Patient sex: F
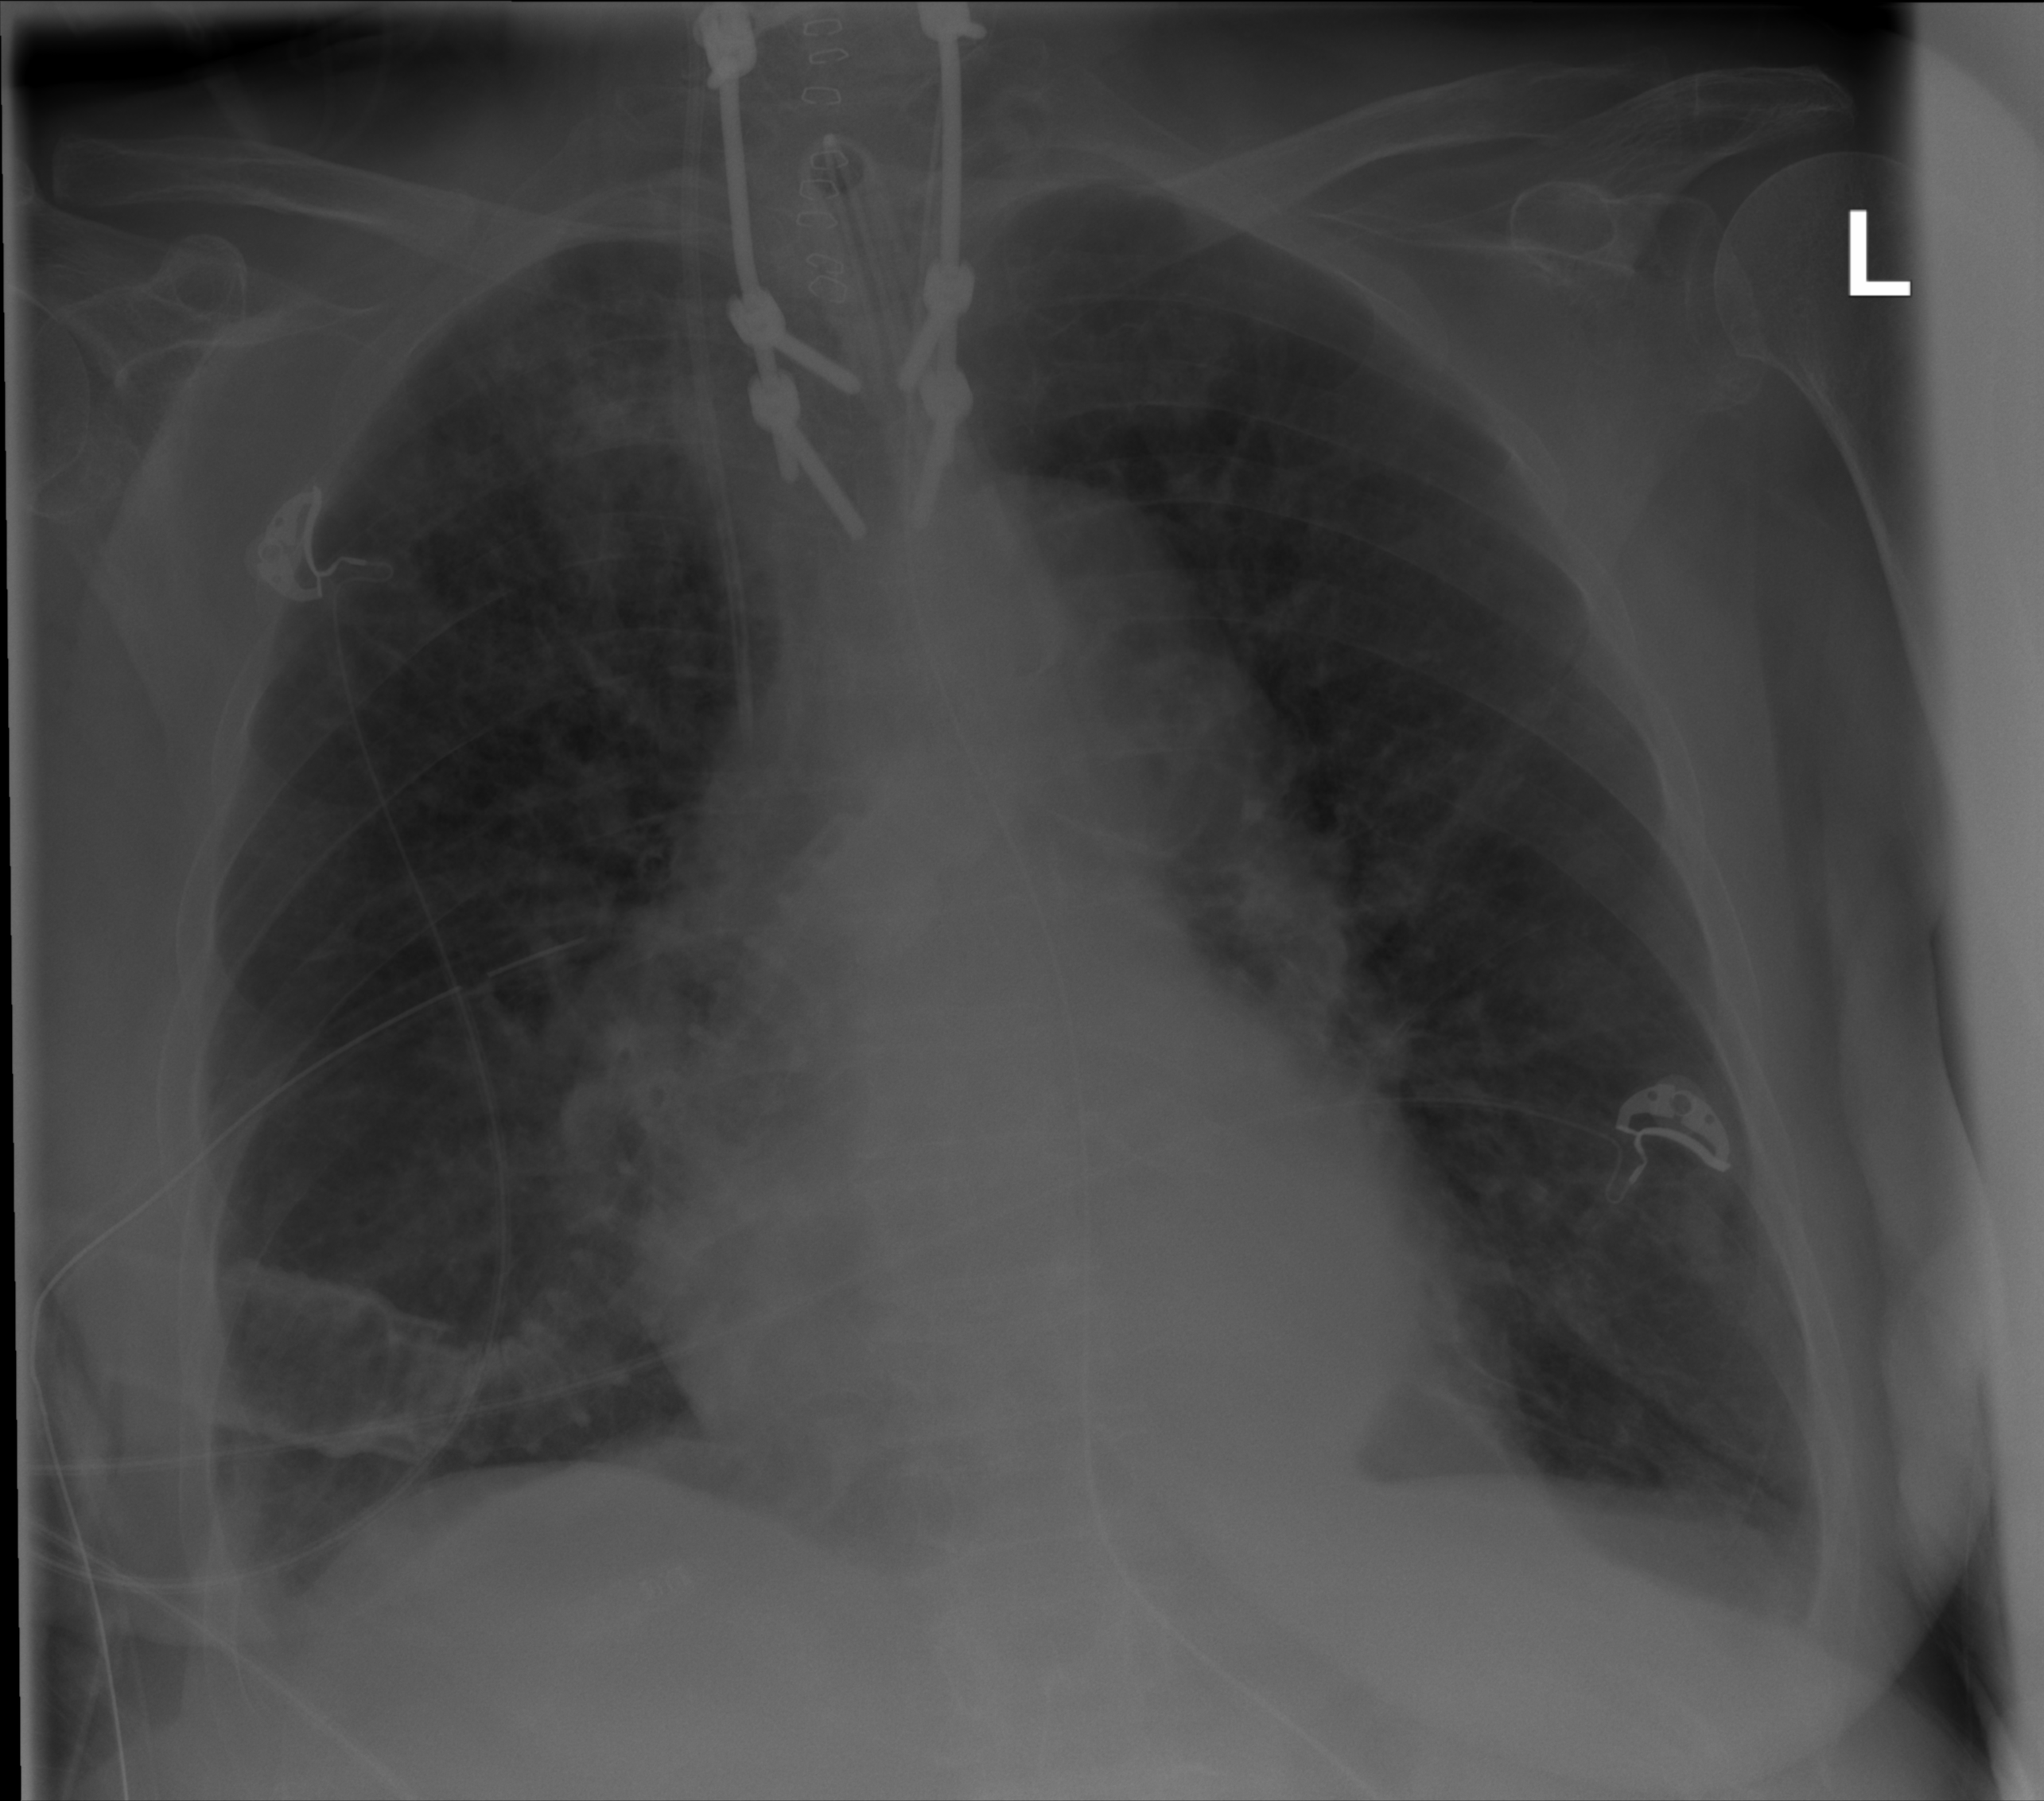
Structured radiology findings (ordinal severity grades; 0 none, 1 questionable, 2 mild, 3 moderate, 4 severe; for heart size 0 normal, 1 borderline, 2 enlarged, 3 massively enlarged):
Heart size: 0
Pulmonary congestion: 2
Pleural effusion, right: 1
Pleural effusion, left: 0
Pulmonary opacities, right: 2
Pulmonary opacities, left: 0
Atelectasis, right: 2
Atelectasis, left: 0